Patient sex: F
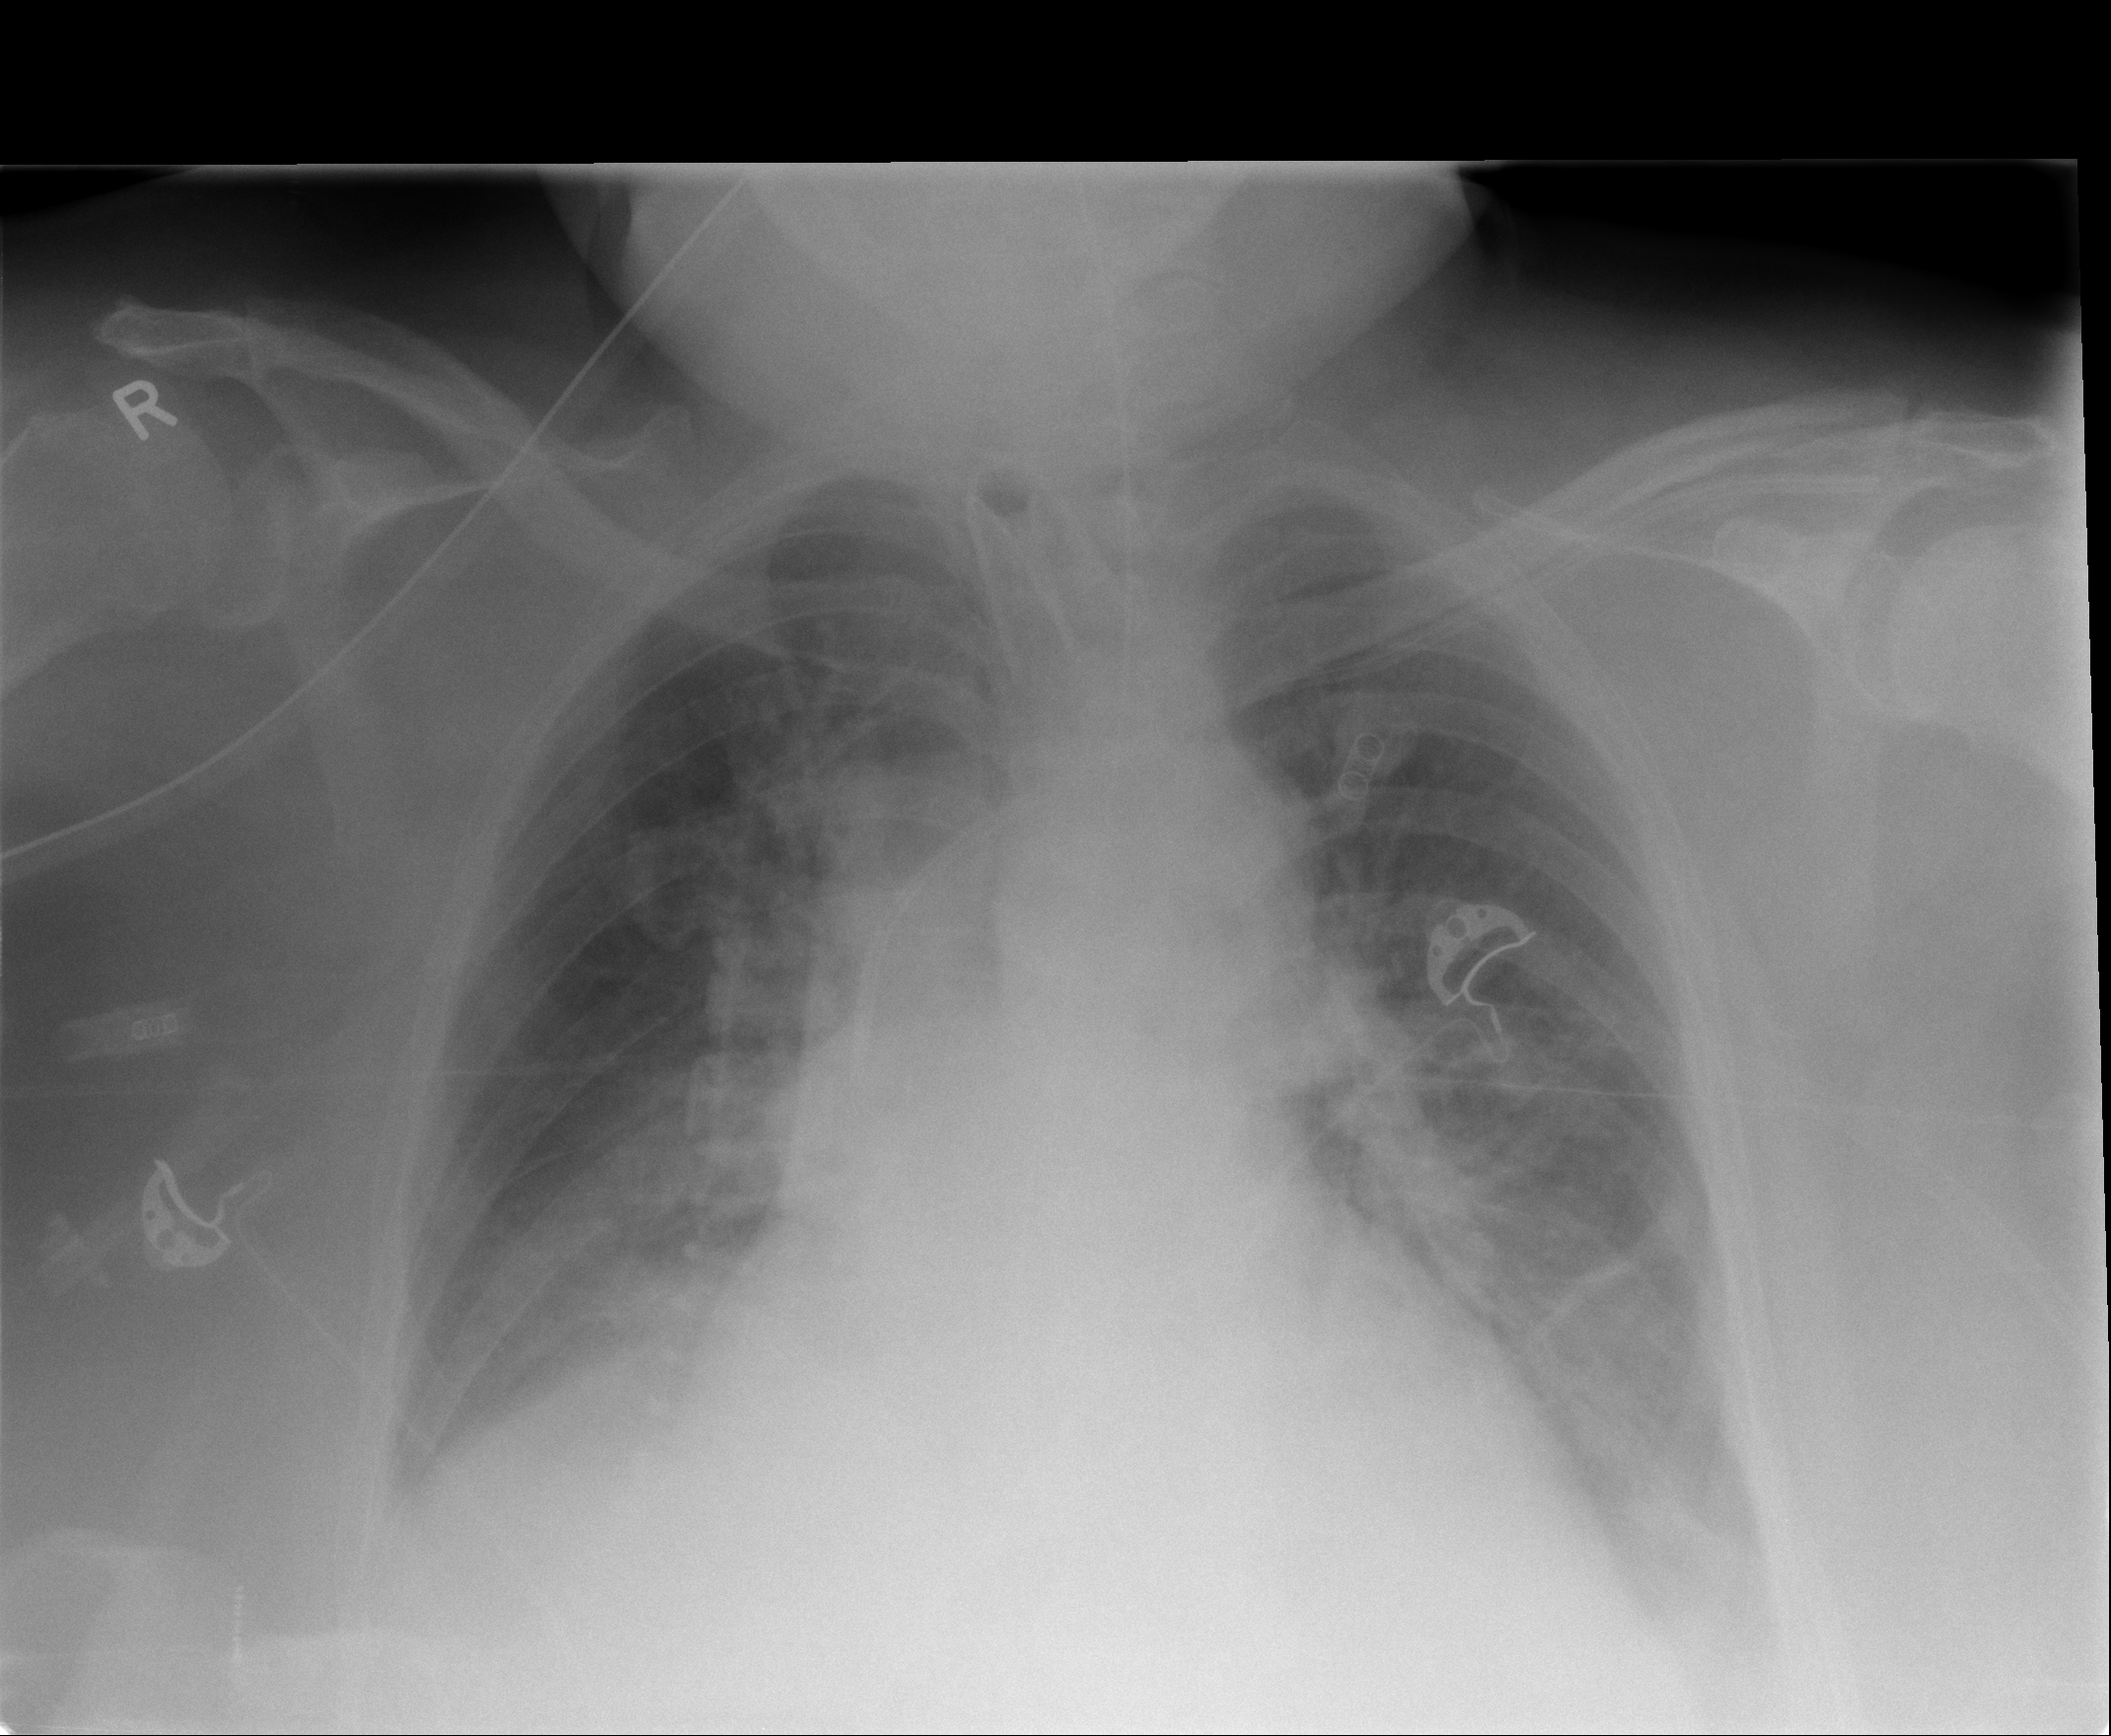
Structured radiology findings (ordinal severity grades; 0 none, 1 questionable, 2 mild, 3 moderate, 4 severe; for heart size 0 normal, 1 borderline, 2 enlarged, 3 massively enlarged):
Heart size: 2
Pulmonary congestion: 2
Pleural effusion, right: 1
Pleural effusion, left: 2
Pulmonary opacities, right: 0
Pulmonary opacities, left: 0
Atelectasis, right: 2
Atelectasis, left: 2